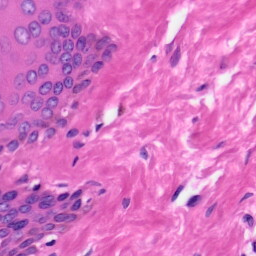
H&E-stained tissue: Skin